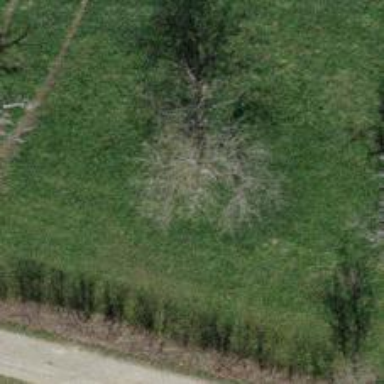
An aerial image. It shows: Broadleaved tree in natural setting.